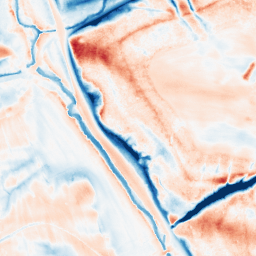
Category: classical
Decomposition family: gaussian_anisotropic
Decomposition parameters: sigma_x: 5
sigma_y: 10
Upsampling method: edge_directed
Upsampling parameters: scale: 2
Upsampling scale: 2